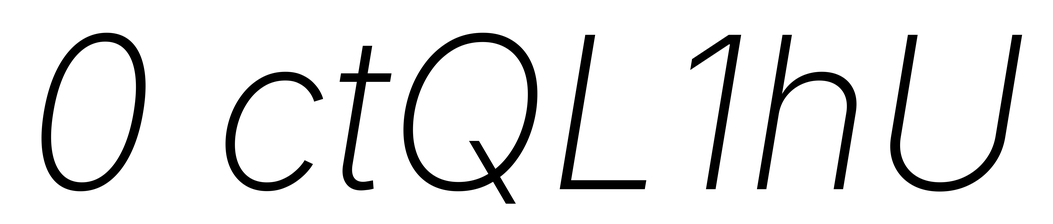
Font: Inter-Italic_ExtraLight_Italic